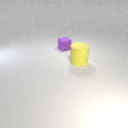
large yellow rubber cylinder in front of small purple rubber cube